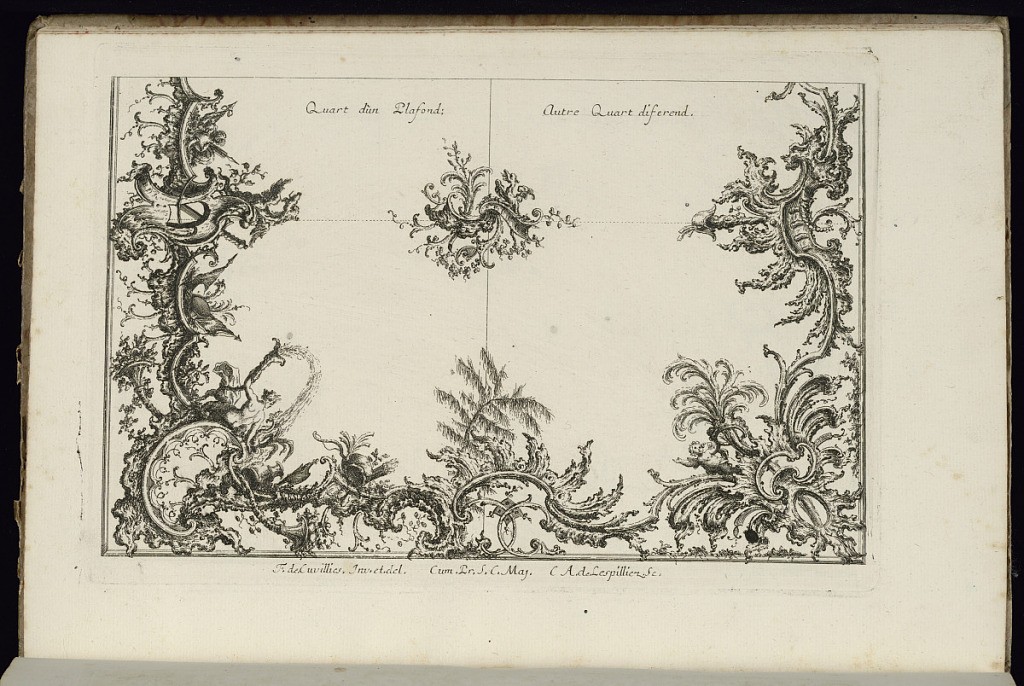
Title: Two Quarters of a Ceiling
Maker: François de Cuvilliés the Elder, Belgian, 1695 - 1768
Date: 1740–68
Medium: Etching and engraving on paper
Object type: Bound print
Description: Design for two quarters of a rocaille ceiling with alternate suggestions divided by a central rosette.